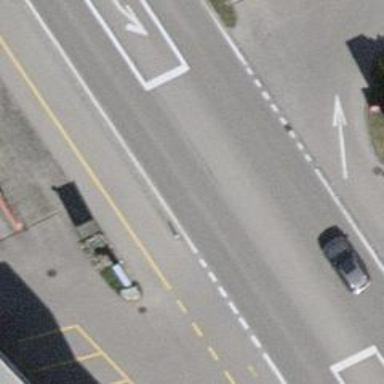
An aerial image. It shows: Asphalt road classified as primary highway.